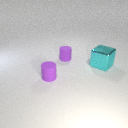
small purple rubber cylinder in front of large cyan metal cube